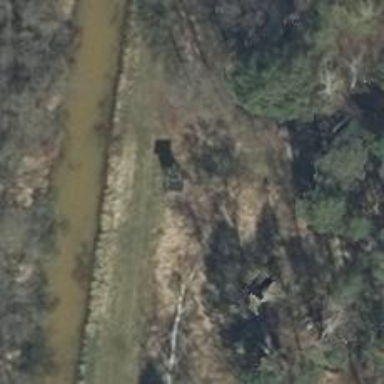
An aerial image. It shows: Hunting stand.